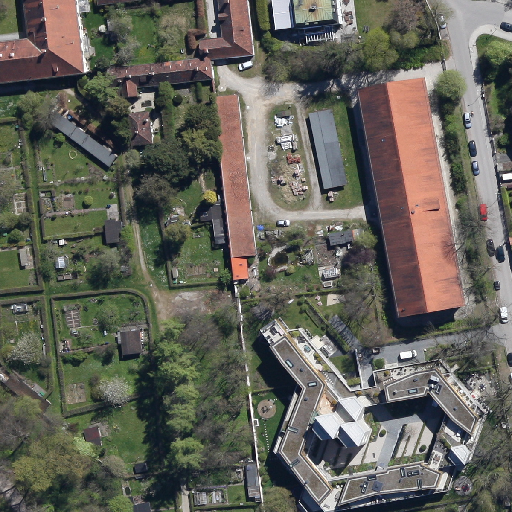
Referring expression: road